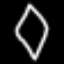
Label: diamond